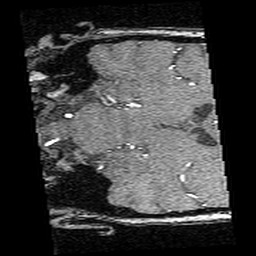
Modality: angio
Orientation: coronal
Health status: ill
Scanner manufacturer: siemens
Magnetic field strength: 3 T
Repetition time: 0.022 s
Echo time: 0.0036 s